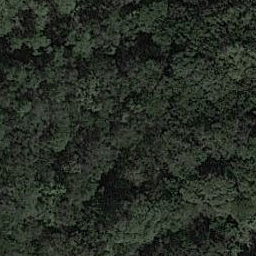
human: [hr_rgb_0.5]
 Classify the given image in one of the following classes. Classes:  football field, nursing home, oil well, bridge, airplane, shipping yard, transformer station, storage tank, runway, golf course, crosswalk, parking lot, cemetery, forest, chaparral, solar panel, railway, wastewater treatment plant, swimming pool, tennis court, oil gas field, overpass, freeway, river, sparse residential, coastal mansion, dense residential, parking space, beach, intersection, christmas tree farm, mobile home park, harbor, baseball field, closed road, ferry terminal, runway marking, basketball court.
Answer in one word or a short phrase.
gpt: forest